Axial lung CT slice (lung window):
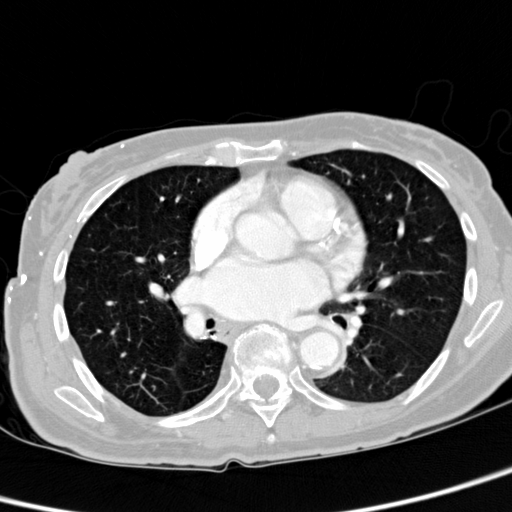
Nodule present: no